Question: I am new to Django and trying to create my first app.
This is an app that is called logo, and is supposed to store logos that can be displayed in the base.html.
This is my current model.py:
'''
from django.db import models
from django.contrib.auth.models import User
# Create your models here.
class Logo(models.Model):
name = models.CharField(max_length=20, default = "LogoName")
user = models.ForeignKey(User)
is_active = models.BooleanField(("is active"), default = False)
description = models.CharField(max_length=1000)
date_created = models.DateField(verbose_name="Created on date", auto_now_a$
image_field = models.FileField("Image", upload_to='images/')
'''
This is how it looks in admin:

The problems at this point is:
How do I set the Logo object name?
How can I only set the current user, and not pick from the dropdown menu?
And the biggest problem, when I follow the image link after saving the logo object, I get an 404 error.
This is how the url looks like:
<URL> - I do have created an "images" folder in the logo app folder. But the link seems adding the primary key "4" in this case. Why? And how to get store the uploaded image?
Thanks in advance!
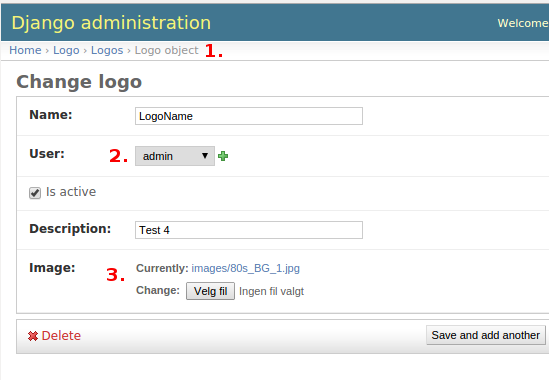
Answer: concerning 1) add the following to your model
'''
def __unicode__(self):
return u'%s' % (self.name)
'''
concerning 2) You have to update your admin.py and put something like that in there:
'''
class LogoAdmin(admin.ModelAdmin):
def save_model(self, request, item, form, change):
if not item.id:
item.owner = request.user
super(LogoAdmin, self).save_model(request, item, form, change)
[...]
admin.site.register(Logo, LogoAdmin)
'''
in your model set:
'''
user = models.ForeignKey(User,editable=False)
'''
I have not tested it, but think this is the way to go.
concerning 3) As the others wrote, you have update your settings, I guess. But I was wondering: Is the picture actually uploaded to the folder?